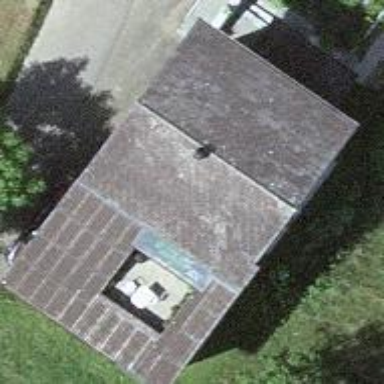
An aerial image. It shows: Simple house.